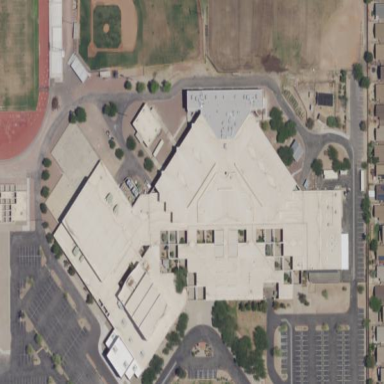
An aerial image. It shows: School.